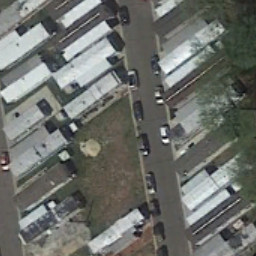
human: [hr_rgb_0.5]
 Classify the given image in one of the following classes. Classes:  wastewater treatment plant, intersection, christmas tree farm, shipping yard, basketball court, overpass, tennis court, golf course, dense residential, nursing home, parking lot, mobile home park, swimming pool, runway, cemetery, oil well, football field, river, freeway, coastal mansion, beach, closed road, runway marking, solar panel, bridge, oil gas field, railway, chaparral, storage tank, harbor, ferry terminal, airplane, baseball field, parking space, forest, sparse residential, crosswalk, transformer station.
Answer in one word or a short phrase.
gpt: mobile home park